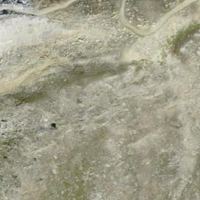
EUNIS habitat code: 48
Species observed at this site:
Saxifraga oppositifolia
Gentiana terglouensis